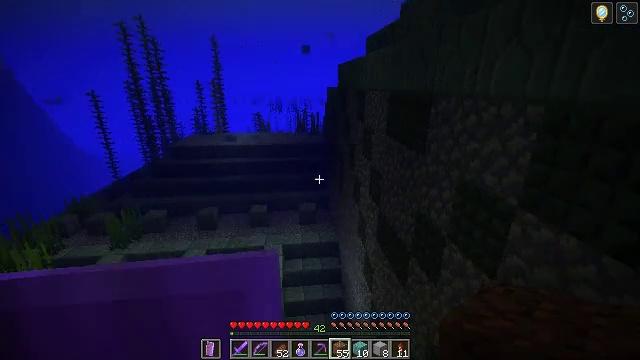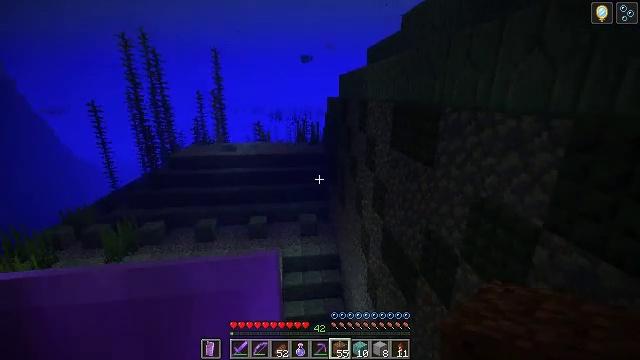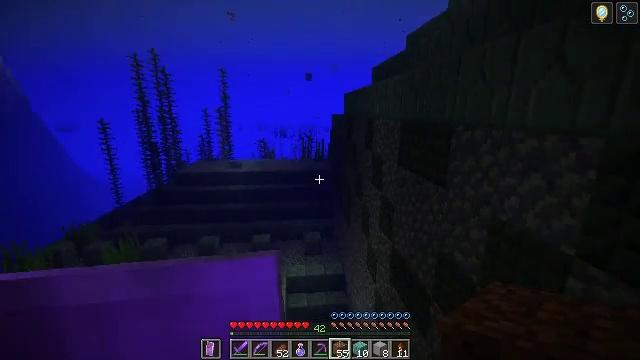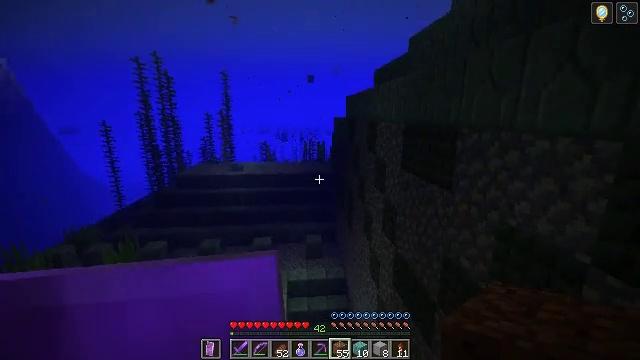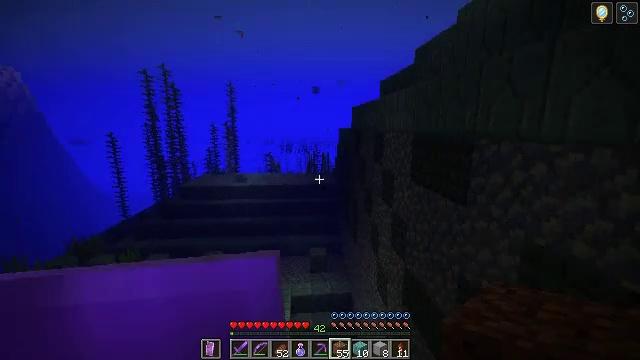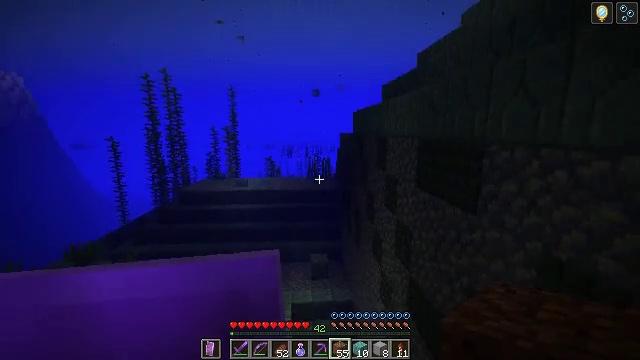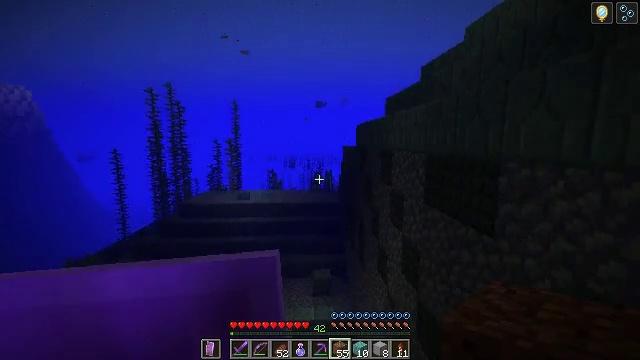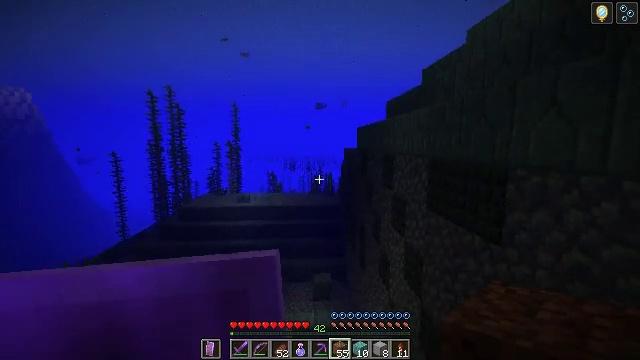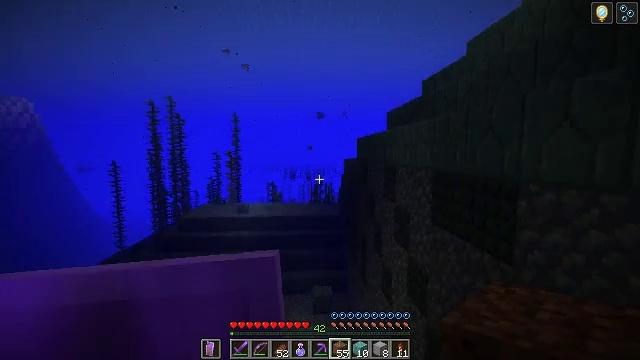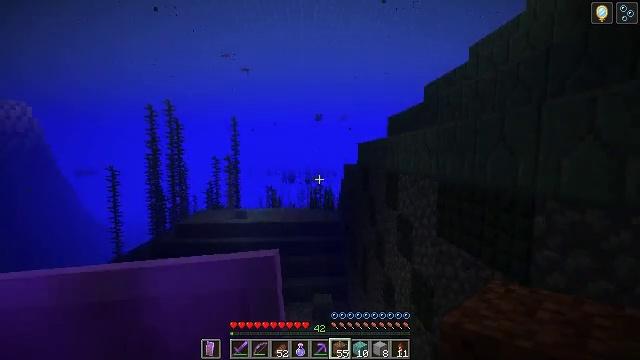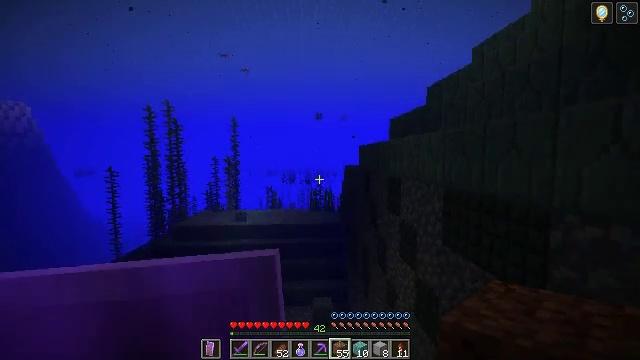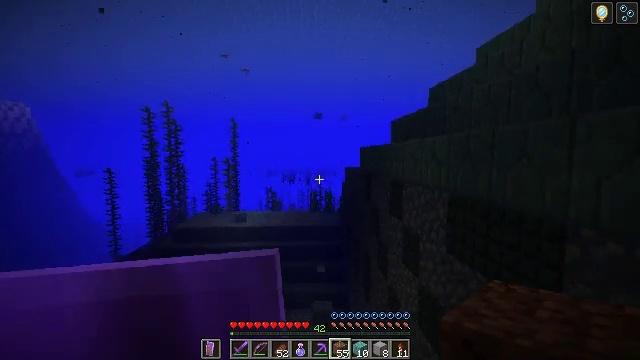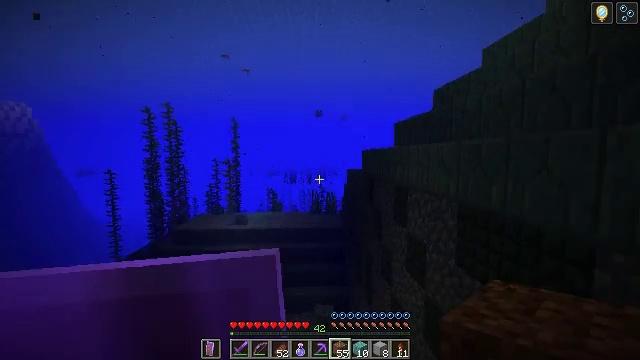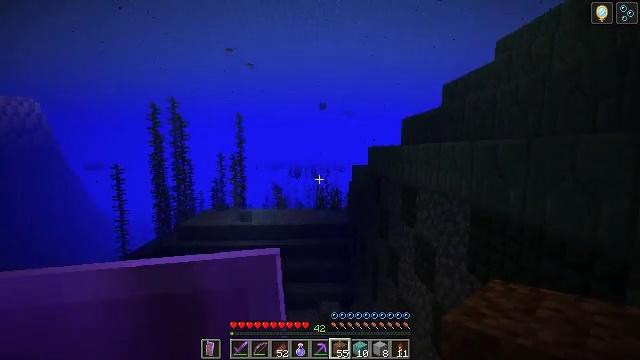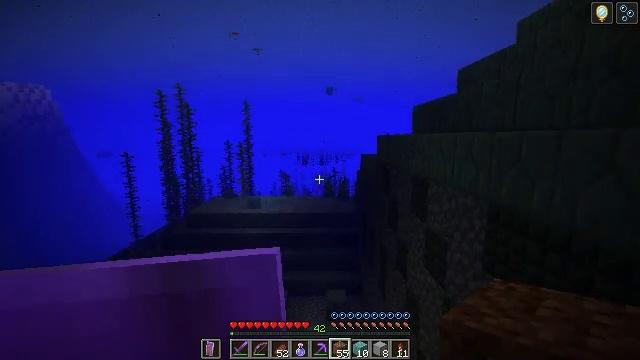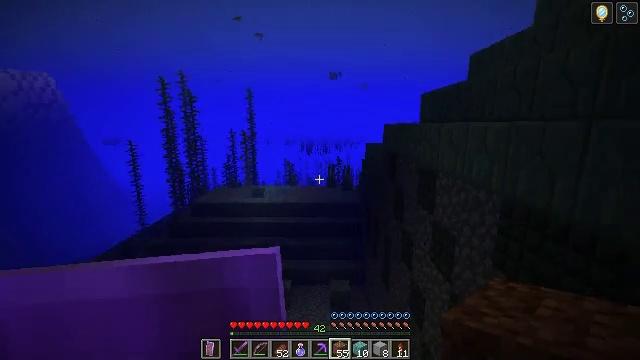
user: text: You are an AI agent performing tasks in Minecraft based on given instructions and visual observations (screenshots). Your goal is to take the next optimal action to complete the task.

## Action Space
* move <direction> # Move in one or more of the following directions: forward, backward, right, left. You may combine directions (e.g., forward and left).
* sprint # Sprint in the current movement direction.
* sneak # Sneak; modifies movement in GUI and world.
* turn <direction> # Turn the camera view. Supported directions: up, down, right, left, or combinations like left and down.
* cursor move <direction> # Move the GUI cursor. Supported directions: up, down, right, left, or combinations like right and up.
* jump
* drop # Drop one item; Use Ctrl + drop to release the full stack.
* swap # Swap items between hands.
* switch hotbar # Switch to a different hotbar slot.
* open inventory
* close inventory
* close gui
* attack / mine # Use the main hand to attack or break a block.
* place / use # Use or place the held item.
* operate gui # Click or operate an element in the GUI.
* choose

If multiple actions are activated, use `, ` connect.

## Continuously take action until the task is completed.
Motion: motion action
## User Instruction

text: Retrieve prismarine bricks from the structure.
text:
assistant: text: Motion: move forward, turn up, jump
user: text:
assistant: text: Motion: move forward, turn up
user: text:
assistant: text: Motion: move forward
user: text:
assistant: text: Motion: move forward, turn up, jump
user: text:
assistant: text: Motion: move forward, jump
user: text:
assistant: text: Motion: move forward, turn up, jump
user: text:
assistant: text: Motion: move forward, jump
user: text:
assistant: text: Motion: move forward, turn up, jump
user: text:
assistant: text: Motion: move forward, jump
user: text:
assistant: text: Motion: move forward, jump
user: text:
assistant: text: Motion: move forward, jump
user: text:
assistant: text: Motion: move forward, jump
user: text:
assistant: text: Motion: move forward, turn left and down
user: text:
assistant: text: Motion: move forward, turn left and down
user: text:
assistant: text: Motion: move forward, turn down
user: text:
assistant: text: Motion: move forward
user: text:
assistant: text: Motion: move forward, jump
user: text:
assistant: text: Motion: move forward, jump
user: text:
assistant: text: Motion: move forward, jump
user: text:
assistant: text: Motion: move forward, jump
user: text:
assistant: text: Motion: move forward
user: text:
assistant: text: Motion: move forward
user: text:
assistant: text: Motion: move forward, turn left and down
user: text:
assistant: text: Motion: move forward, turn left and down
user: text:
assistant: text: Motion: move forward, turn left and down
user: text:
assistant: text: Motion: move forward
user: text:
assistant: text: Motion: move forward
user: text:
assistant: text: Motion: move forward
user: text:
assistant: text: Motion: move forward
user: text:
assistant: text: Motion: move forward, sprint